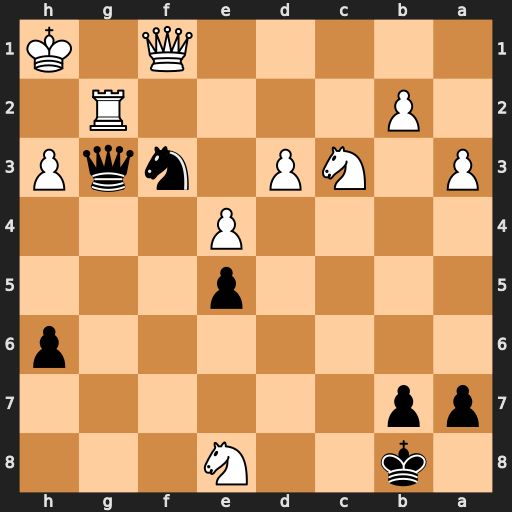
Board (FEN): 1k2N3/pp6/7p/4p3/4P3/P1NP1nqP/1P4R1/5Q1K
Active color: b
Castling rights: -
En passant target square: -
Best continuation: Qxh3+ Rh2 Qxf1#